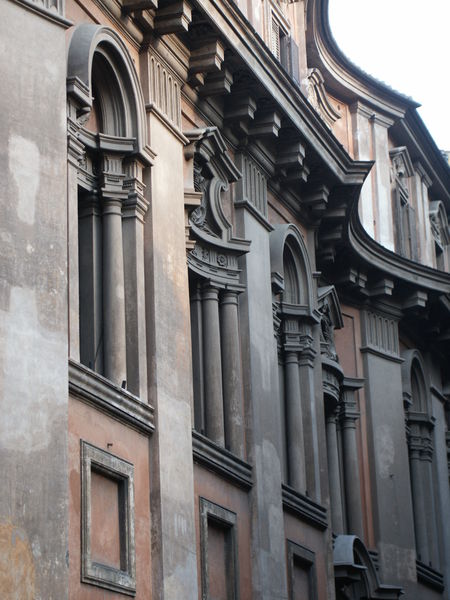
Titel: Palazzo della Propaganda Fide in Rom
Künstler: Francesco Borromini
Standort: Rom, Palazzo della Propaganda Fide (EU - I - Latium)
Schlagwörter: fenster, geschwungen, marmor, säule, säulen, gebäude, haus, rot, schloss, ornament, architektur, barock, stein, kirche, renaissance, rosa, bogen, fassade, giebel, pilaster, foto, fotografie, bögen, erker, kapitell, halbrund, sims, gesims, residenz, vatikan, verputz, ordnung, lisene, gliederung